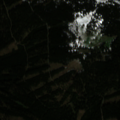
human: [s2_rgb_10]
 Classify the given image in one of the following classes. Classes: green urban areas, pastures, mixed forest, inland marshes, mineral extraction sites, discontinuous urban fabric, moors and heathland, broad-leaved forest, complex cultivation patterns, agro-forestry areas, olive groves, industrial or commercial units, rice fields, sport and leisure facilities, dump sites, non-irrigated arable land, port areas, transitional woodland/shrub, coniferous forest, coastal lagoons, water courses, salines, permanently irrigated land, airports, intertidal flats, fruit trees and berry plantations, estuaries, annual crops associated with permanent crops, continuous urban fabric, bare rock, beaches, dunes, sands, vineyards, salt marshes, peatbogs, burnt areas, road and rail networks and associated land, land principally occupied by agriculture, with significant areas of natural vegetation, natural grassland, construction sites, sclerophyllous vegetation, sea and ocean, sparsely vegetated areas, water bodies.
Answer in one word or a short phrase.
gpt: coniferous forest, natural grassland, moors and heathland, transitional woodland/shrub